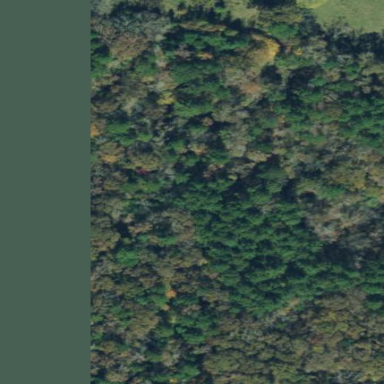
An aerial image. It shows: Mixed woodland area with variety of leaf types and cycles.